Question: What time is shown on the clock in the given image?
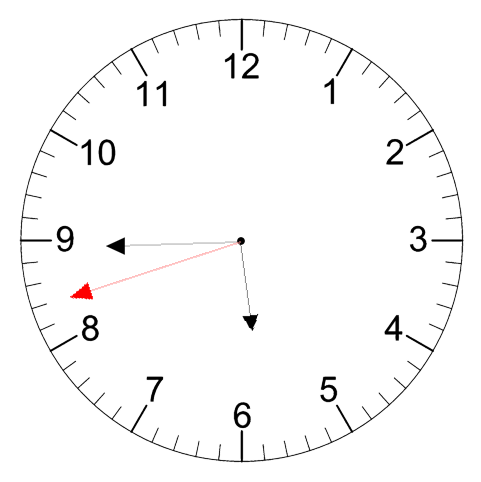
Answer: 05:44:42